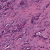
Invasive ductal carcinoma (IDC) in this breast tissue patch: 1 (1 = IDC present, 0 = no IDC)